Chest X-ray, AP view. Patient: 31 years old, sex M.
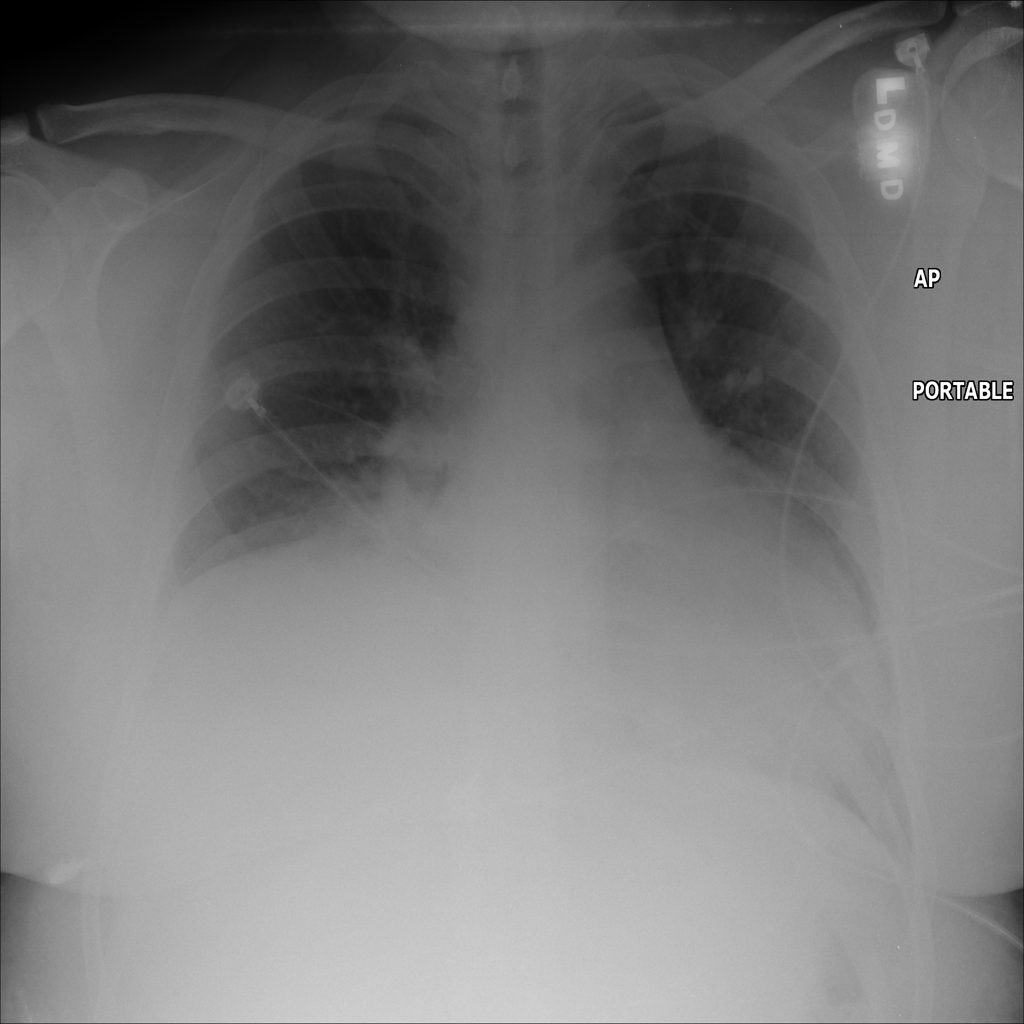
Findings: Effusion